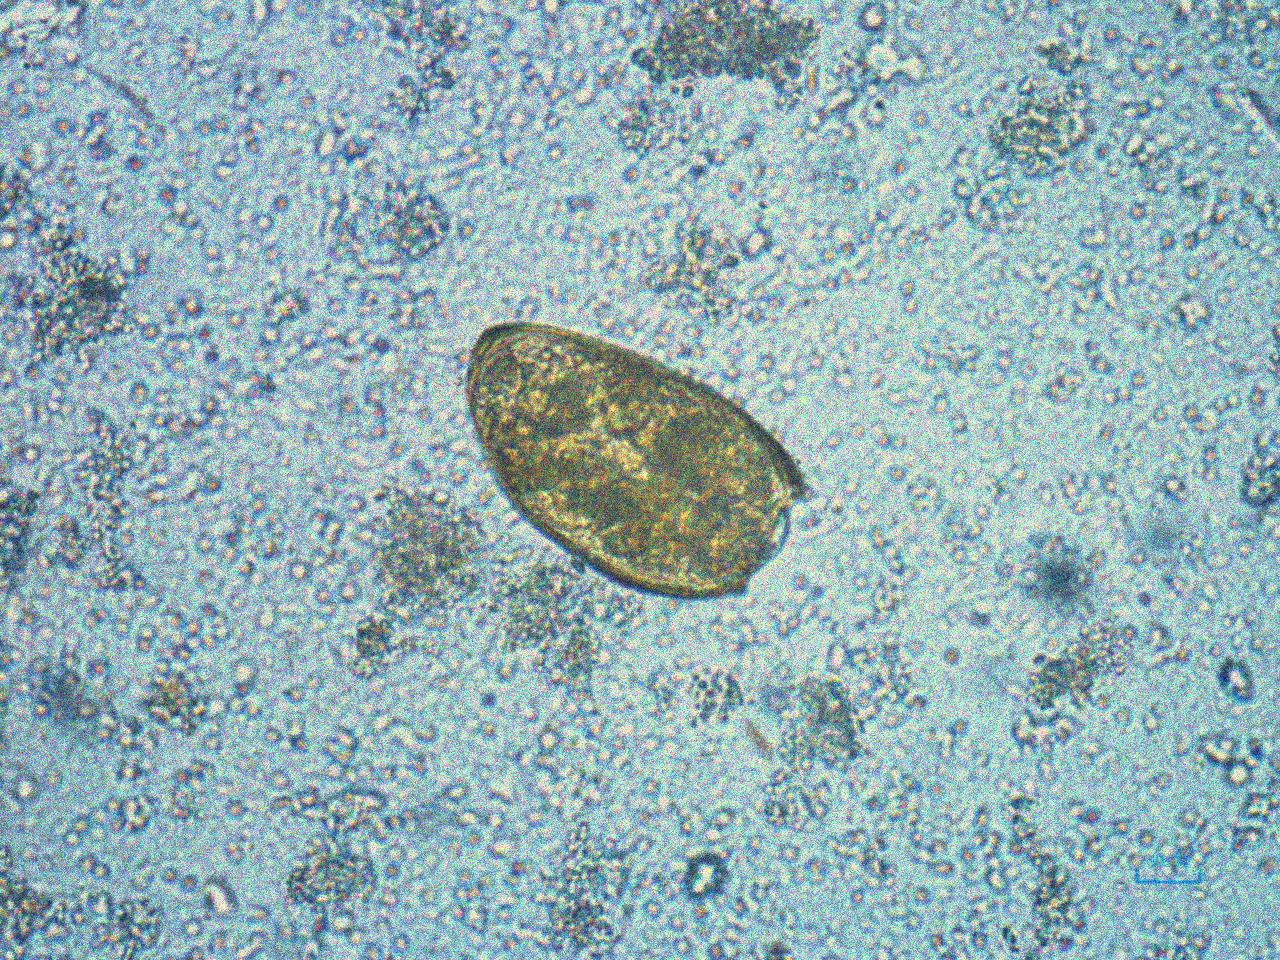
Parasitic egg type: Paragonimus spp